Question: When opening a pdf in a UIWebview, a little infobox appears on the top-left corner of the screen.
I would like the language of this infobox to be the same as the app language.
For the moment I only have it in french "1 sur 2", whereas I would need it in dutch "1 op 2"
Is it possible to force a language for this ?
I've been changing the app language of the nsuserdefaults but it doesn't seem to impact this.
any help would be appreciated, thanks !

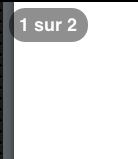
Answer: it seems this infobox uses the language of the device.
when changing the language in the NSUserdefaults, the app needs to be restarted before the uiwebview takes this into account.